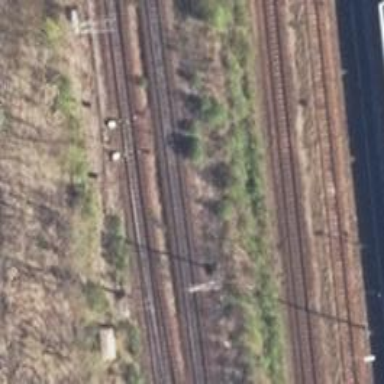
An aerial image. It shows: Railway switch.